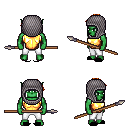
a pixel art fantasy rpg character, male body template, orc, green skin, gold chest armor, white pants, light blonde long mohawk hairstyle, chain hood, black slippers, spear, four views (front, back, left, right), 2x2 character sprite sheet, small pixel art, hard edges, no anti-aliasing